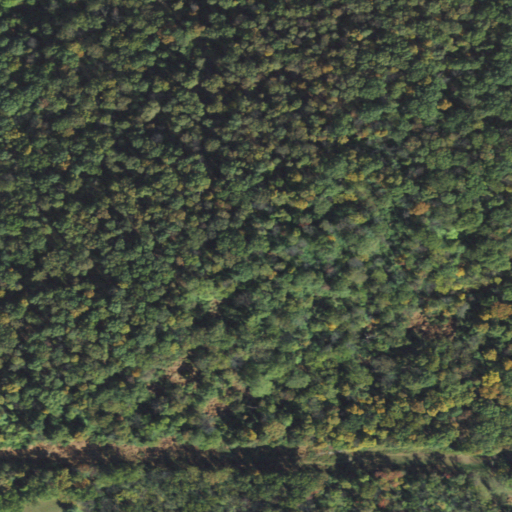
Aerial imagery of mountain in Pennsylvania named Seidels Hill containing deciduous forest and pasture